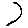
Label: moon